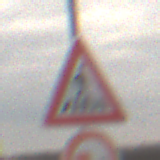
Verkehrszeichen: FussgaengerueberwegLinks
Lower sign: UeberholverbotKraftfahrzeuge
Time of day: MorningAfternoon
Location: Outdoor (Nature)
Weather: Overcast
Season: NotSpecified
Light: Natural